Chest X-ray:
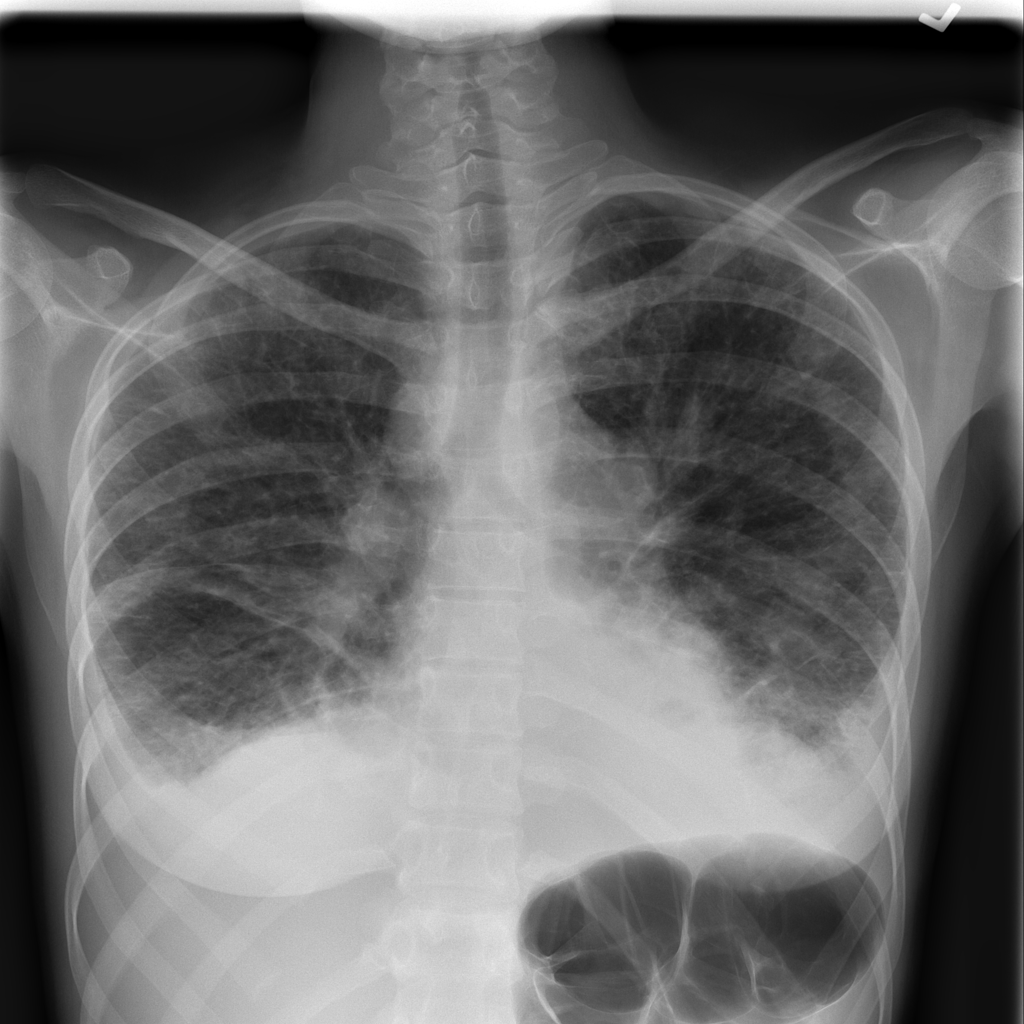
Findings: Consolidation, Effusion
No abnormal finding: no